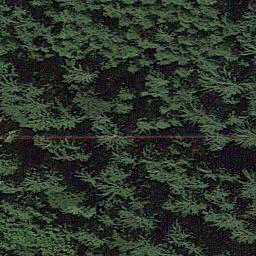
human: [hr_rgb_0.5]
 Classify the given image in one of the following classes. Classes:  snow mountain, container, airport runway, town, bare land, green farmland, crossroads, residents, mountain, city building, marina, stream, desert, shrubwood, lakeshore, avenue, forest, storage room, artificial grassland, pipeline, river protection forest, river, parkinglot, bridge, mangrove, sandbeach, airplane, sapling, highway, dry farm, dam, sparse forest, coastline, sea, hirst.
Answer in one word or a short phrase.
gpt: forest